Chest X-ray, AP view. Patient: 78 years old, sex M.
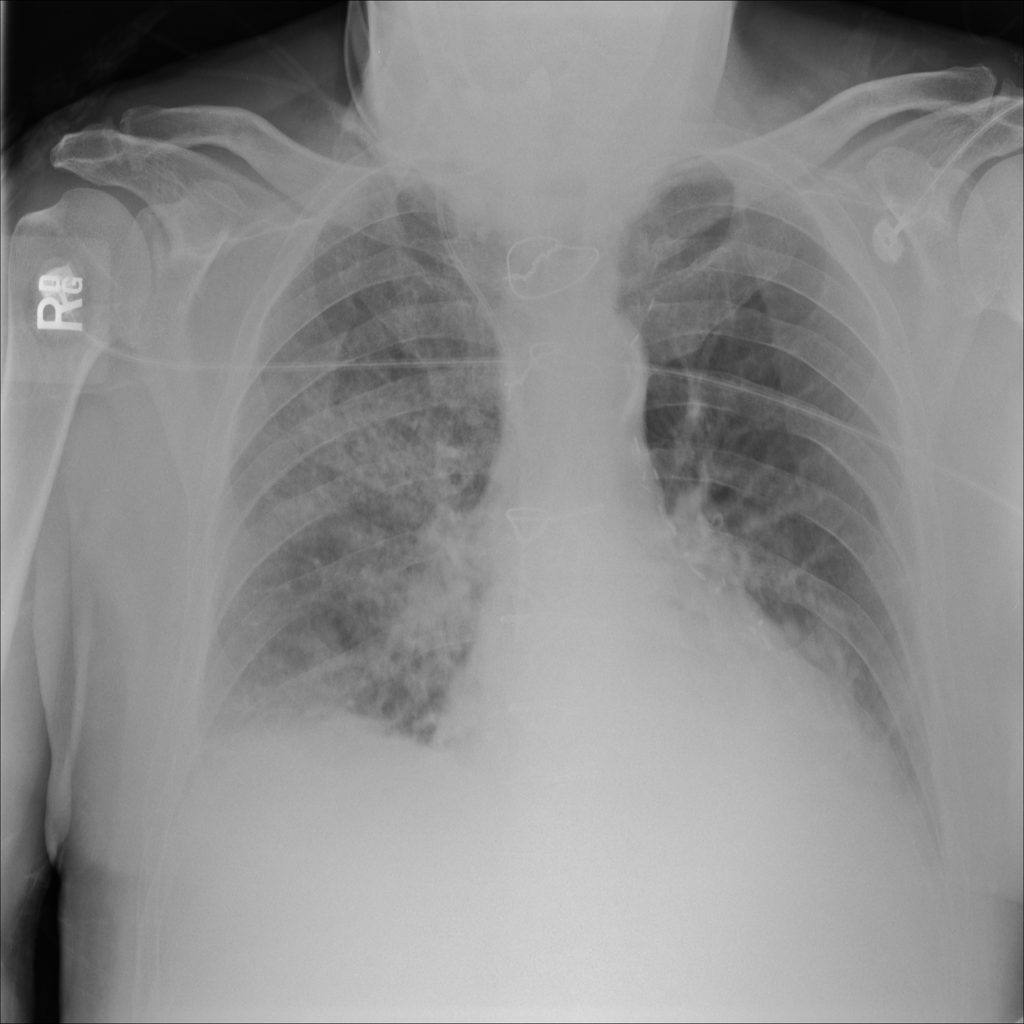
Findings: Infiltration